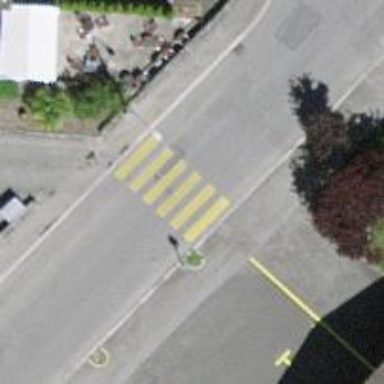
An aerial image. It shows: Marked road crossing.